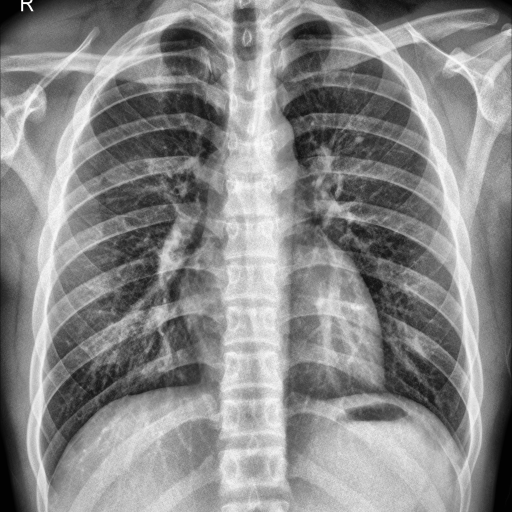
Finding: NORMAL